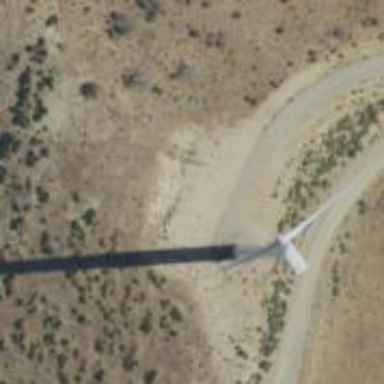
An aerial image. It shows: Wind generator with horizontal axis. The generator is wind turbine.